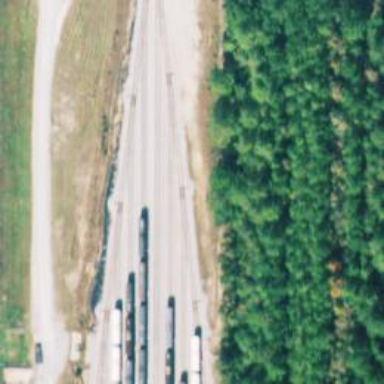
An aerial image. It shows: Rail spur service.